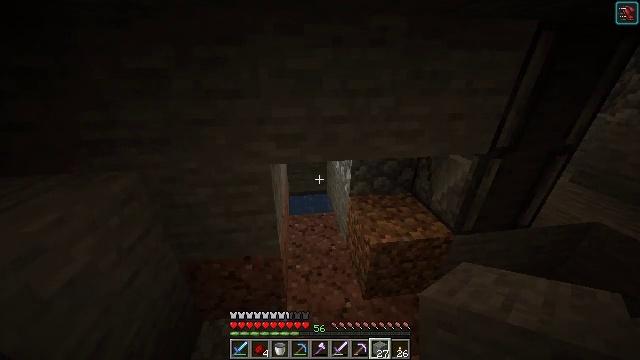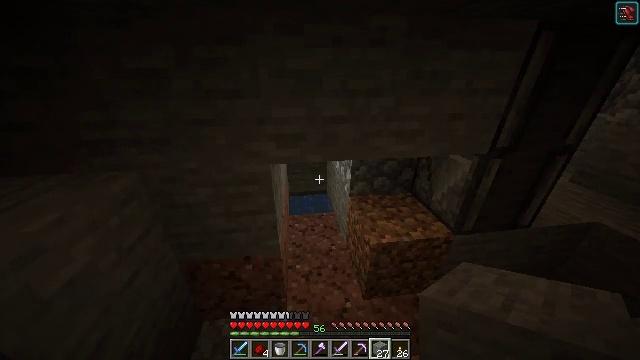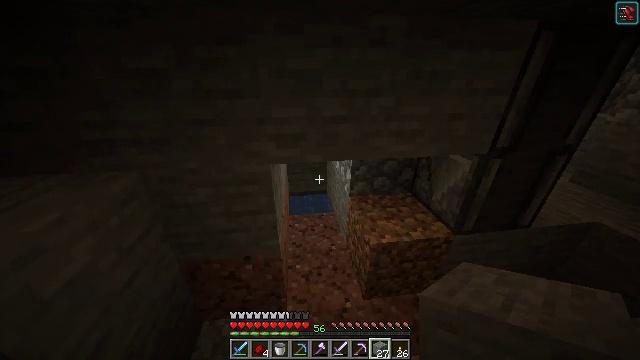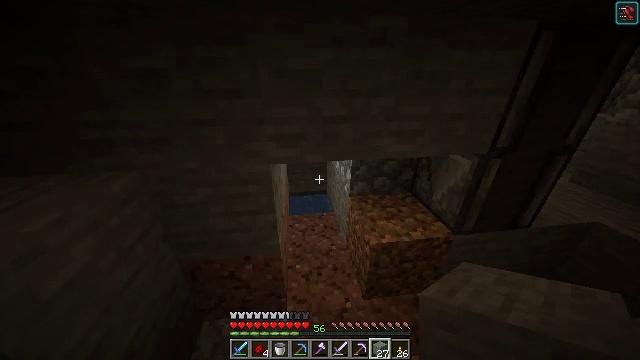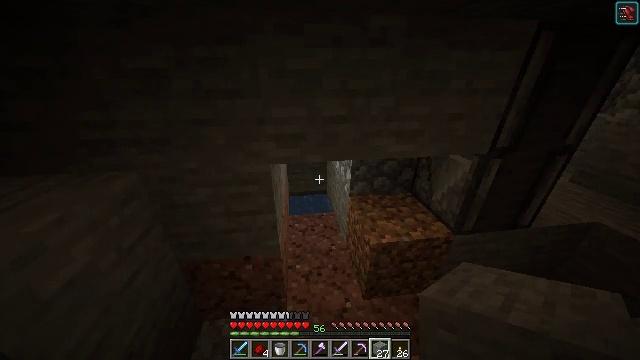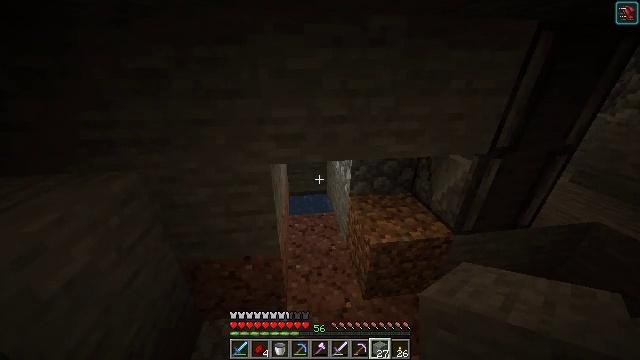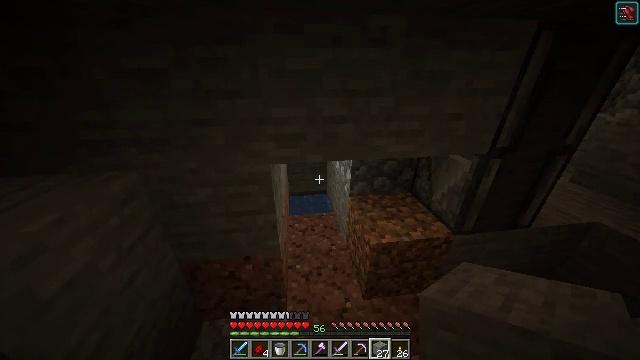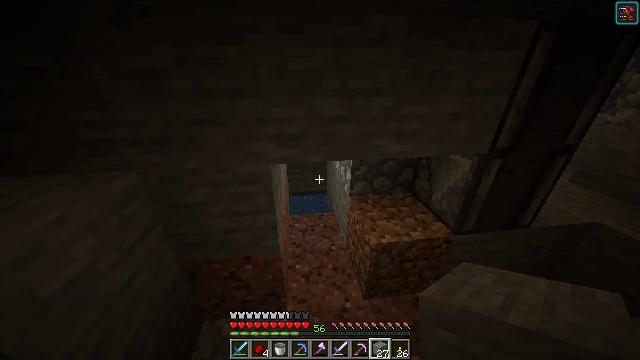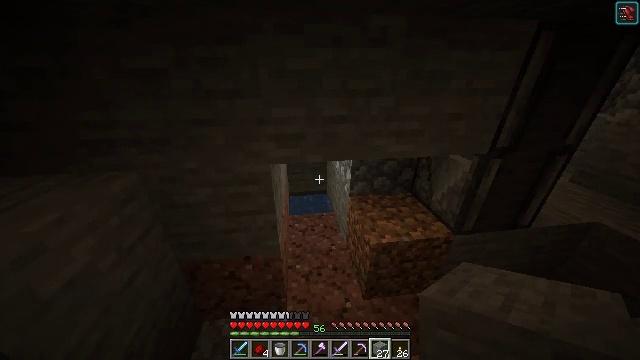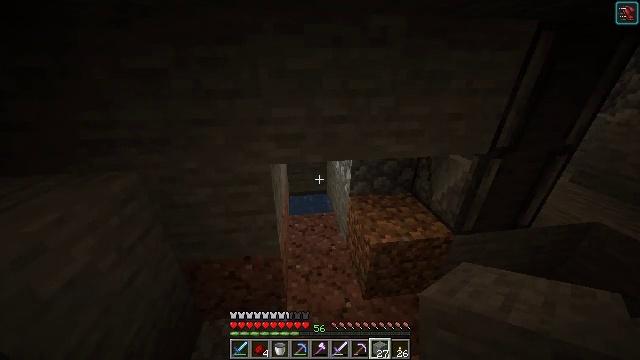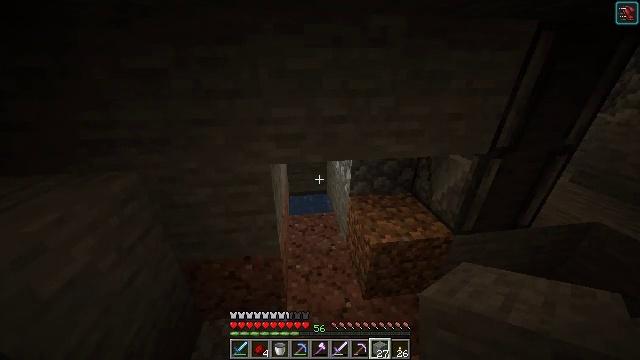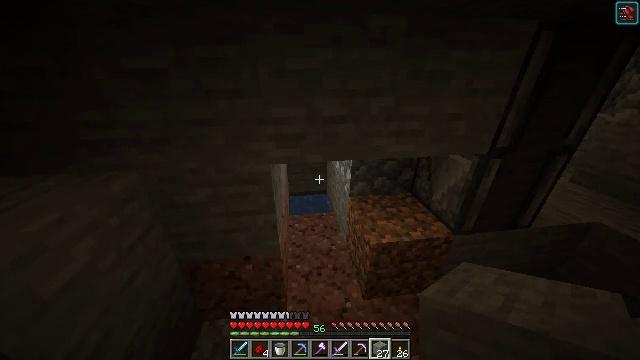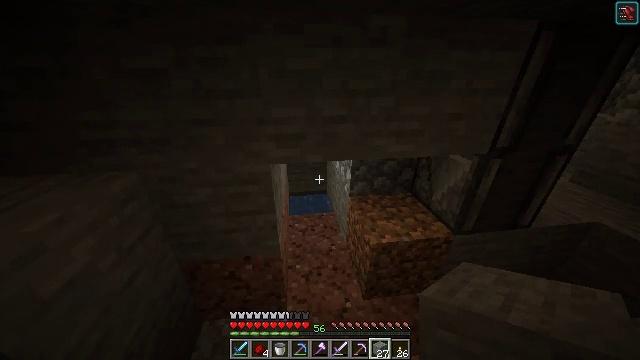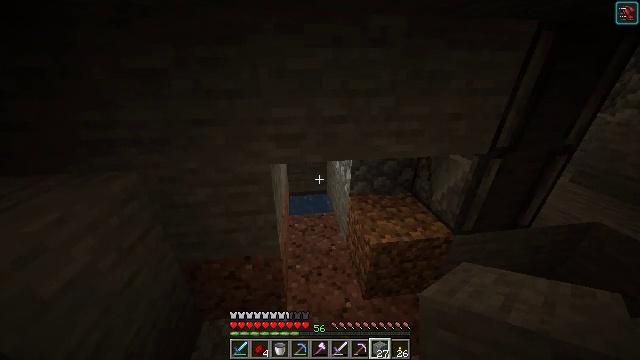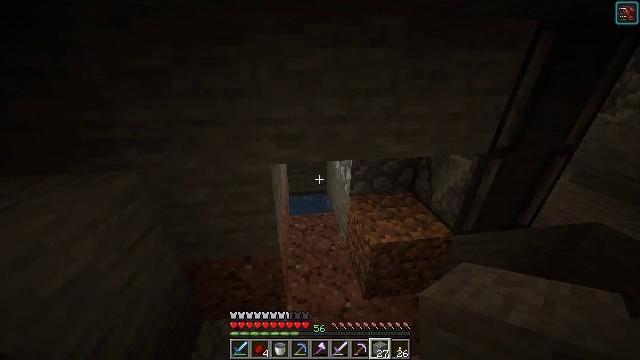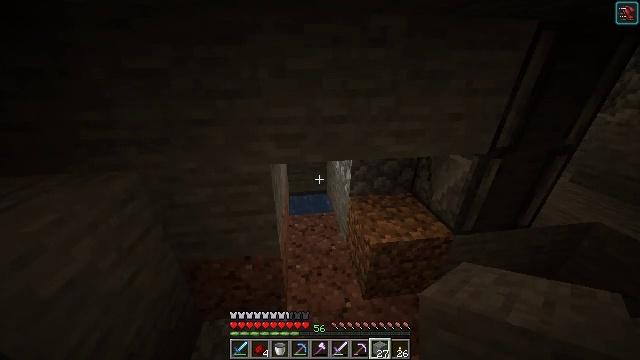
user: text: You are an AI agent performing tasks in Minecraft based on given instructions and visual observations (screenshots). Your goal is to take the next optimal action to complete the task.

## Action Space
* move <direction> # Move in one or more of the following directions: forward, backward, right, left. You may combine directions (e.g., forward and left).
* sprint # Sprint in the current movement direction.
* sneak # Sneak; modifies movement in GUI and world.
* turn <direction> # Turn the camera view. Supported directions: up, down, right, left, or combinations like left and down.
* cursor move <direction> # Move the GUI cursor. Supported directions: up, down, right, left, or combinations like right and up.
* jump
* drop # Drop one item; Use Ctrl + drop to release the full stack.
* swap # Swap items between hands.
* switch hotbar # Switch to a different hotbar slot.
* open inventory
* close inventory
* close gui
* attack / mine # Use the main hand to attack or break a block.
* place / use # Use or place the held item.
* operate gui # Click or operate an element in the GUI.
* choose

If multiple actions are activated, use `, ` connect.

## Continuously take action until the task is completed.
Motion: motion action
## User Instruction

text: Mine the ladder from the wall.
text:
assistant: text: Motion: no_op
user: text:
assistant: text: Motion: no_op
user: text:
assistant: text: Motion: no_op
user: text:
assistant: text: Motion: no_op
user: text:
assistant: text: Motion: no_op
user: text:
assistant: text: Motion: no_op
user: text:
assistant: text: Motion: no_op
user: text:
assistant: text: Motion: no_op
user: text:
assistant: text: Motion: no_op
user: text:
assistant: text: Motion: no_op
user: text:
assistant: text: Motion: no_op
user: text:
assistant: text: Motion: no_op
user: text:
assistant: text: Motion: no_op
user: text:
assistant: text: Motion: no_op
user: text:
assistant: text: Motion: no_op
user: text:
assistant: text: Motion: no_op
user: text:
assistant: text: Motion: no_op
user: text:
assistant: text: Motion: no_op
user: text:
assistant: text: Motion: no_op
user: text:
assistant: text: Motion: no_op
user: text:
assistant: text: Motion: no_op
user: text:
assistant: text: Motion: no_op
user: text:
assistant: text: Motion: no_op
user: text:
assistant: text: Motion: no_op
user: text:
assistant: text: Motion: no_op
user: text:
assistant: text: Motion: no_op
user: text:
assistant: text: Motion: no_op
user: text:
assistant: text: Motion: no_op
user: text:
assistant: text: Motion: no_op
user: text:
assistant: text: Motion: no_op